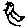
Label: bird